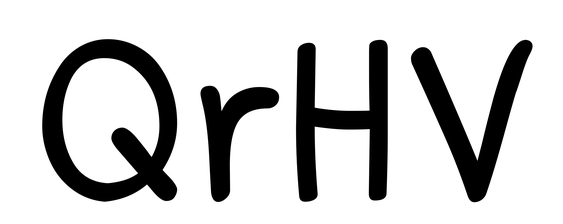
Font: PatrickHand-Regular